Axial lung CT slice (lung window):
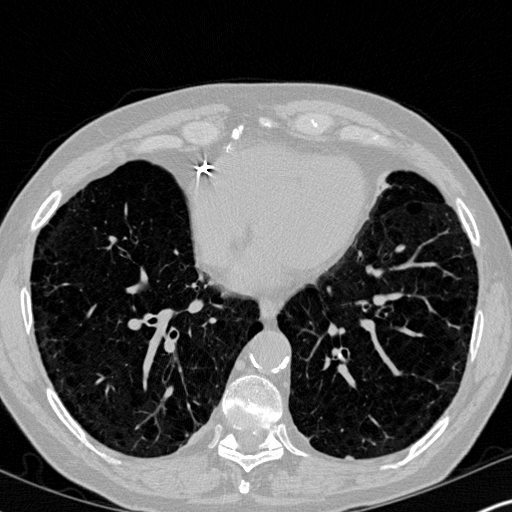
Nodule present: yes
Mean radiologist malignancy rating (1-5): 2